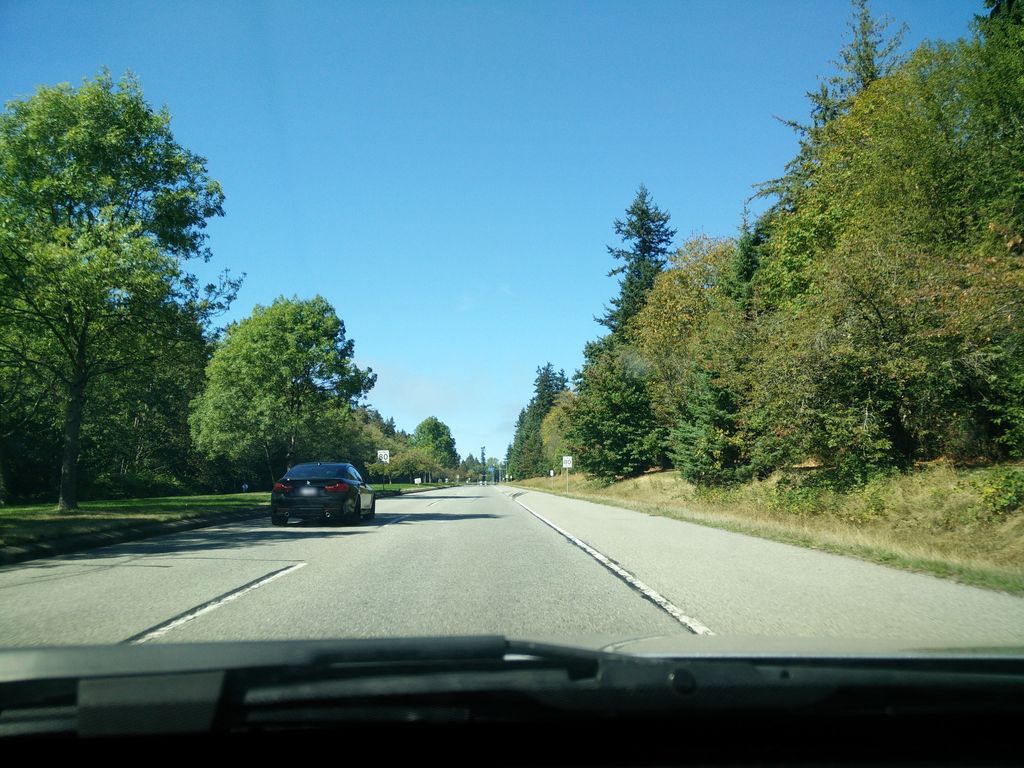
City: vancouver